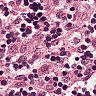
Metastatic tissue present: no